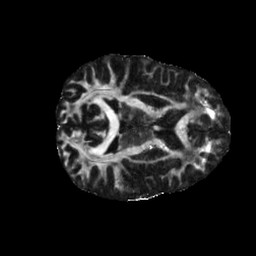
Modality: FA
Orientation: axial
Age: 27
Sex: female
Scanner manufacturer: siemens
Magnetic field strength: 6.98 T
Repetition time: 7.08 s
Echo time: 0.0756 s